Chest X-ray. View position: PA
Patient age: 59
Patient sex: F
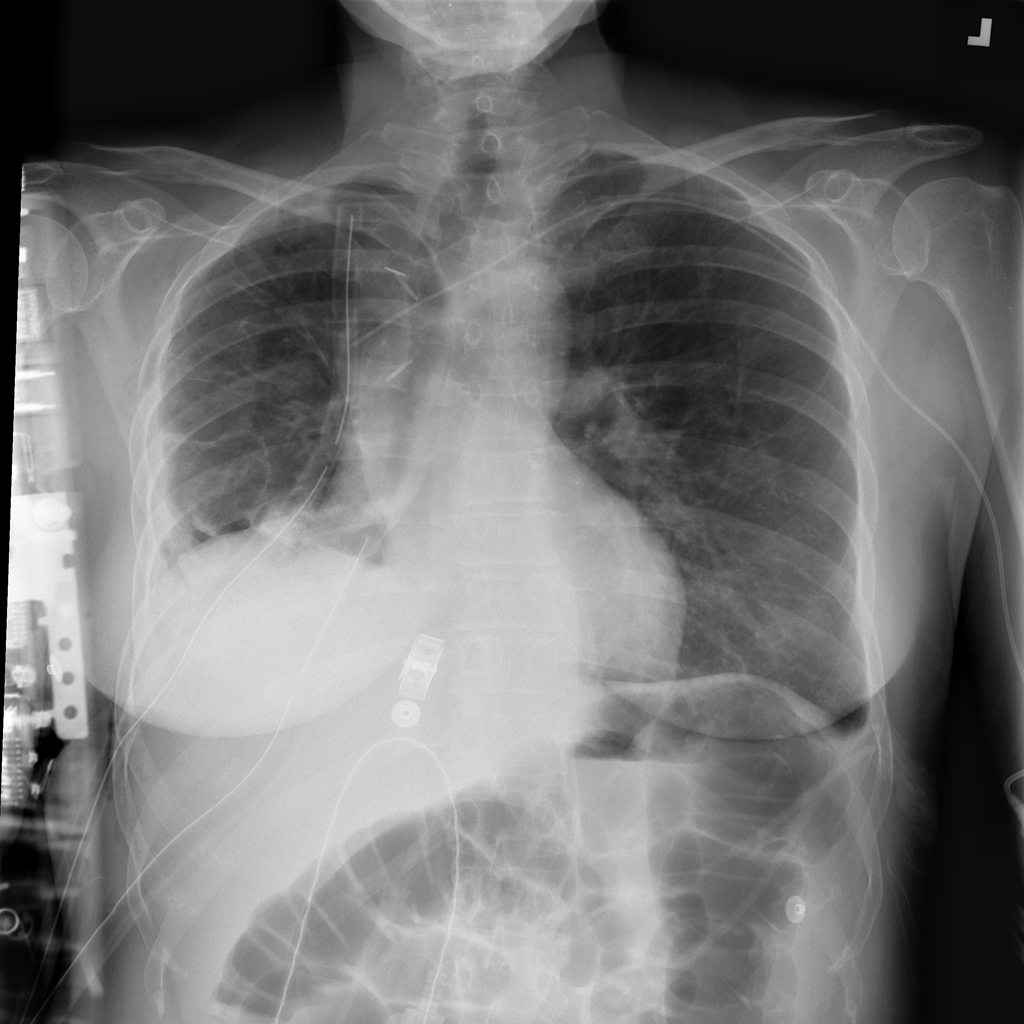
Finding: Pneumothorax